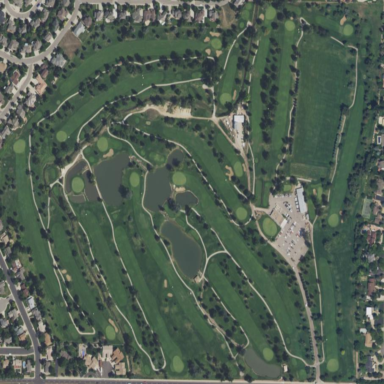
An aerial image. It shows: Golf course.